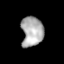
Tissue: lung
Cell type: Epithelial cells
Senescence score: 0.1597
Nuclear area (px): 639
Mean DAPI intensity: 173.516